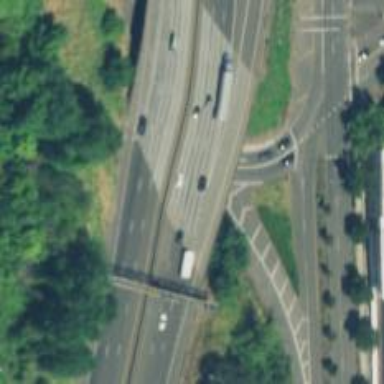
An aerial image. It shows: Motorway junction.